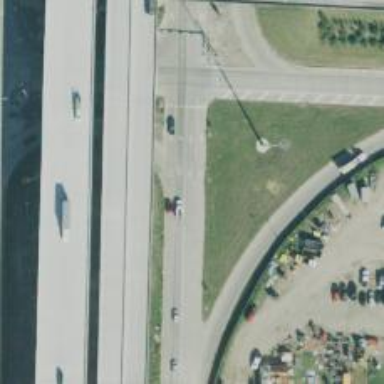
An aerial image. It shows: Secondary road with frontage road alongside.